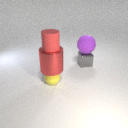
small yellow rubber sphere to the left of small gray metal cube